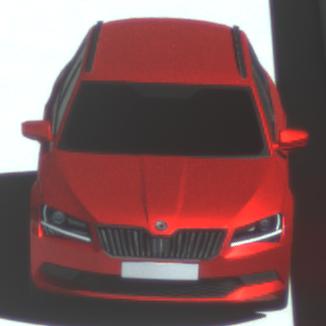
Make: Skoda
Model: Superb Combi 1.4 TSI
Detailed model: Superb (III) Combi
Model produced from: 2015/09
Model produced until: 2018/06
Doors: 5
Color: red
Road condition: dry road
Daytime: midday
Contrast: high contrast